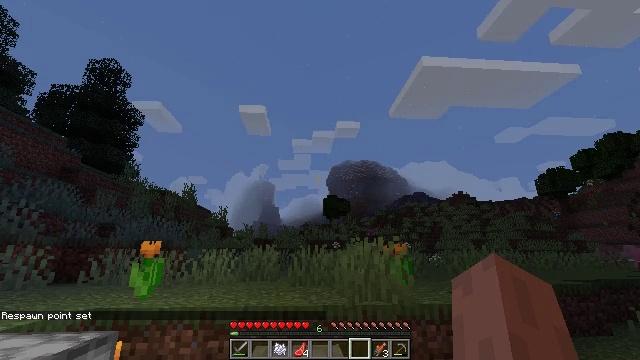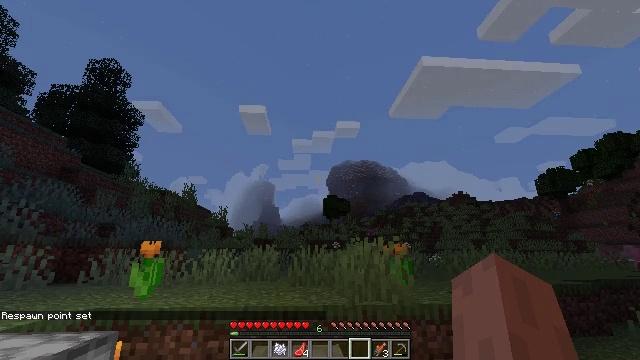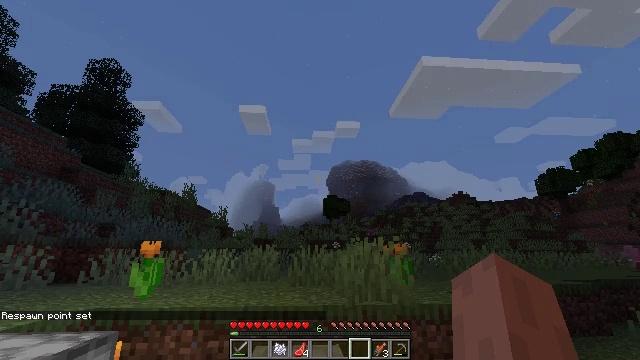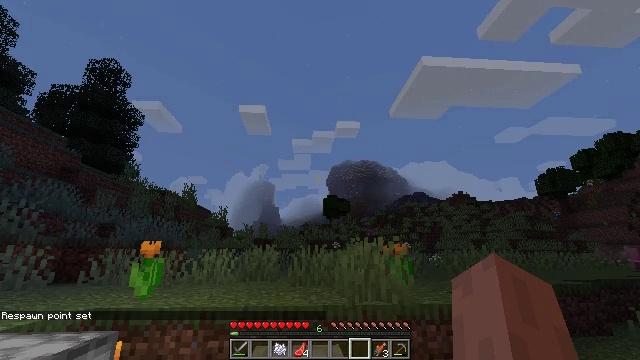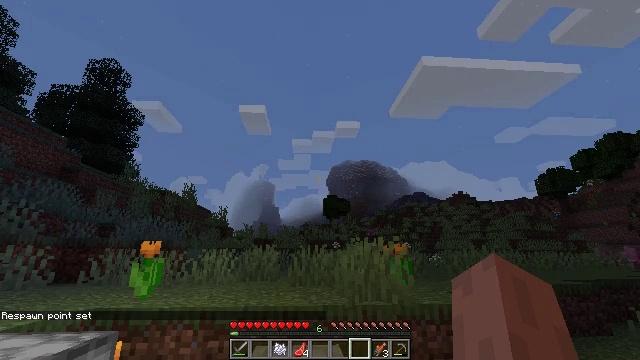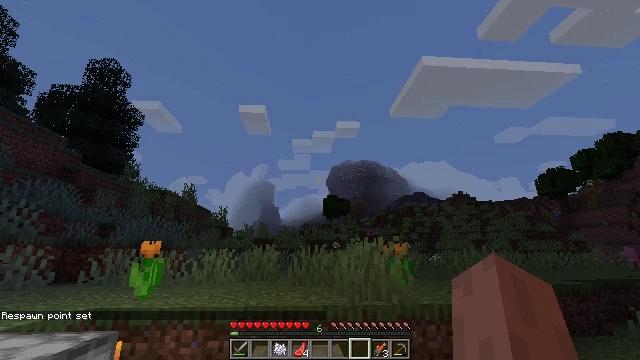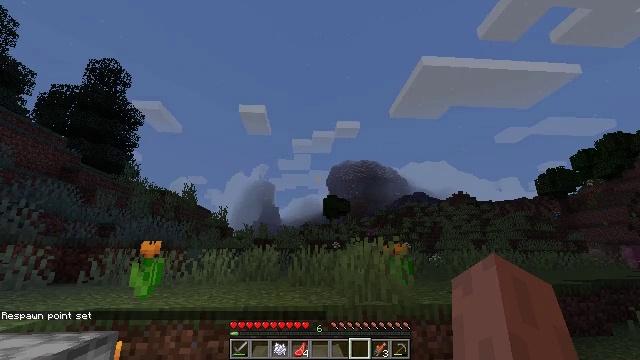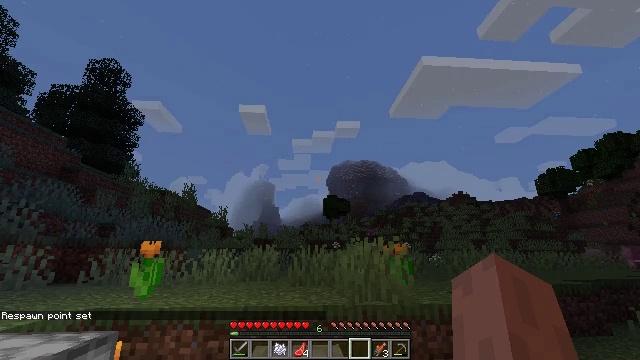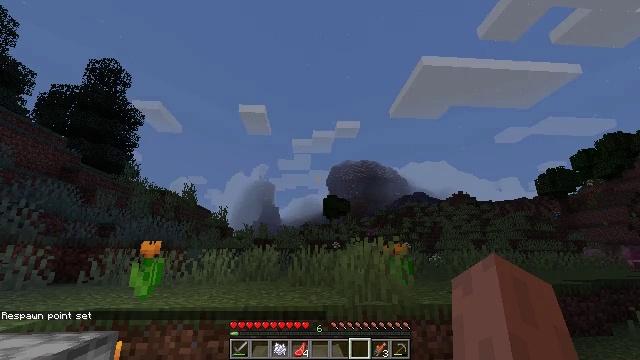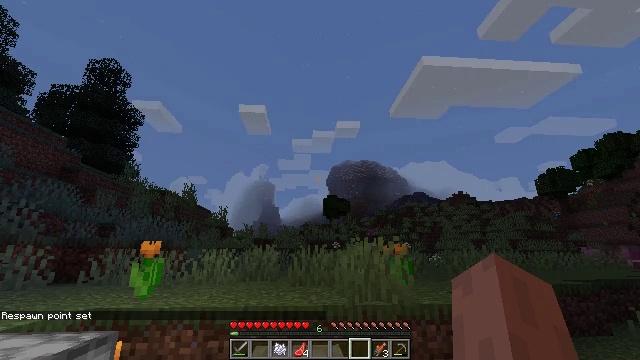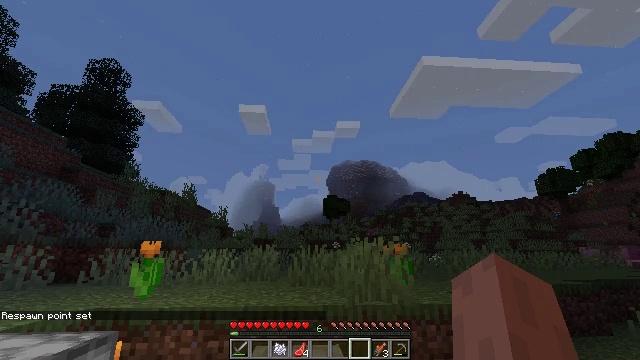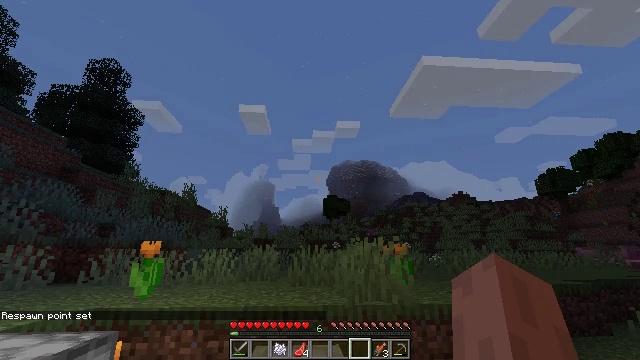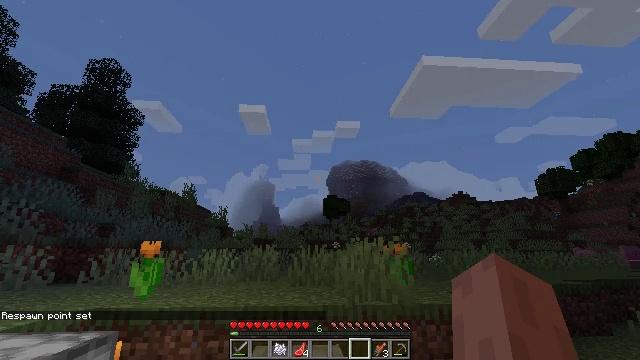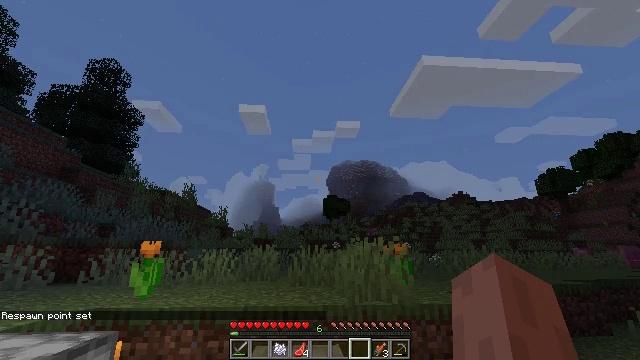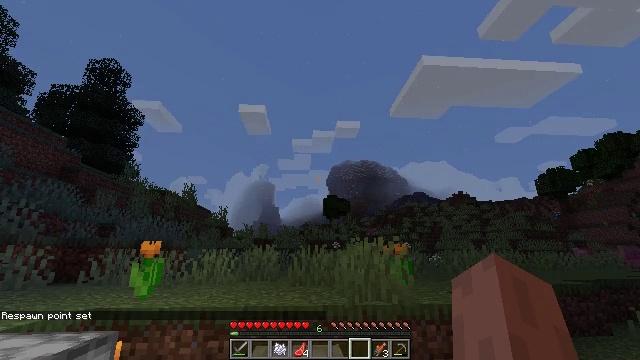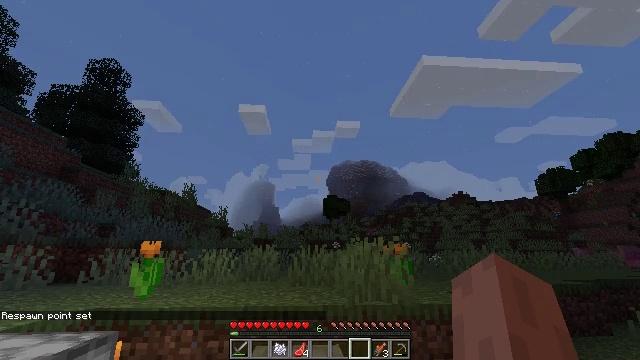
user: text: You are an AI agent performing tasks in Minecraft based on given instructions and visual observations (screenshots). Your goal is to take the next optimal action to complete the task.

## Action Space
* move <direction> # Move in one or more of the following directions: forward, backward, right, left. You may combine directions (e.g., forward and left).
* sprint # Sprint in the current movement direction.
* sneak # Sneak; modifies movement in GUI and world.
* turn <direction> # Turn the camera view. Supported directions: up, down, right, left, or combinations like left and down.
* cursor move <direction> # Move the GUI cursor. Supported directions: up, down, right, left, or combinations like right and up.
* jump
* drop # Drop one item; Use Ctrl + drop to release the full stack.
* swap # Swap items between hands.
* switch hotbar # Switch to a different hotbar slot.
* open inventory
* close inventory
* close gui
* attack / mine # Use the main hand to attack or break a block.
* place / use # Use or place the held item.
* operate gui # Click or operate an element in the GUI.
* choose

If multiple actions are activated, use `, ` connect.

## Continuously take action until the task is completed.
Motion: motion action
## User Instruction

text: Open the furnace and cook salmon.
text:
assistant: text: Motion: no_op
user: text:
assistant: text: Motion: no_op
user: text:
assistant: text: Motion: no_op
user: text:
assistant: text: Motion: no_op
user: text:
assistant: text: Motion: no_op
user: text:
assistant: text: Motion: no_op
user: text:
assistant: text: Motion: no_op
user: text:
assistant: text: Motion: no_op
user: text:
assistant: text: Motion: no_op
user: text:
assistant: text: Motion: no_op
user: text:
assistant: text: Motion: no_op
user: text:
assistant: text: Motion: no_op
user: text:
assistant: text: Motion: no_op
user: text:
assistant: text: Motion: no_op
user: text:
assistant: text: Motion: no_op
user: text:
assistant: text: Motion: no_op
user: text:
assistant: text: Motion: no_op
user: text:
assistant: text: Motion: no_op
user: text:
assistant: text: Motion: no_op
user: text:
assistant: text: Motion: no_op
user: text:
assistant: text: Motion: no_op
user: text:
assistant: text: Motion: no_op
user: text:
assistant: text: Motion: no_op
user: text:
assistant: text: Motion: no_op
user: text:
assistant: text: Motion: no_op
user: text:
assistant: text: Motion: no_op
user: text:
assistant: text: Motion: no_op
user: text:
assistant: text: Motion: no_op
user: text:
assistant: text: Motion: no_op
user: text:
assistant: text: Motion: no_op